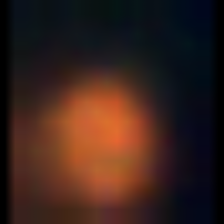
Taxon: NanoPlankton
Group: Other